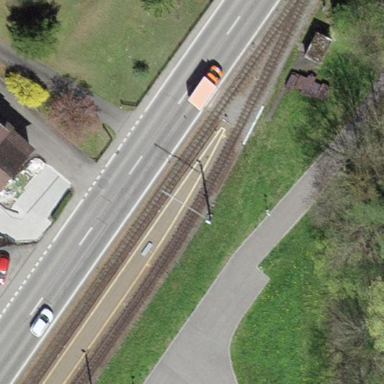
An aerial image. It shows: Light rail platform situated at railway platform designated for public transport.